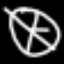
Label: clock